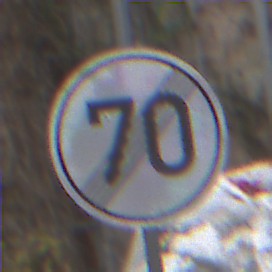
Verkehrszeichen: EndeGeschwindigkeit70
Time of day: MorningAfternoon
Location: Outdoor (Urban)
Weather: PartlyCloudy
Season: NotSpecified
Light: Natural